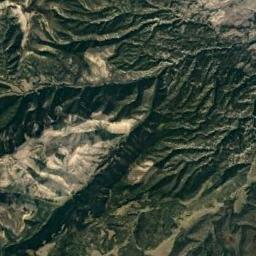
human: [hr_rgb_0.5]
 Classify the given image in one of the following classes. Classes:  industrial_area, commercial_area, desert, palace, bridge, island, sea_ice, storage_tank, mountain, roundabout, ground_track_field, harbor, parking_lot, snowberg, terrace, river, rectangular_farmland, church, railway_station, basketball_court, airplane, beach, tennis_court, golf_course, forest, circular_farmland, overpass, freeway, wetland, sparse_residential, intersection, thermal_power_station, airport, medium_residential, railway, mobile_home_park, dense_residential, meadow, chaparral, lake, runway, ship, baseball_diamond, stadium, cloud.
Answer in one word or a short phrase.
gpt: mountain